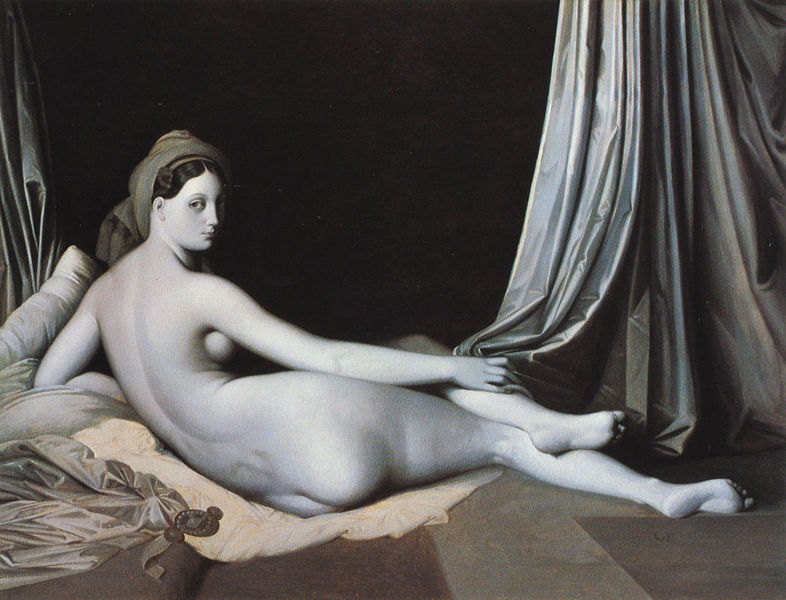
Titel: Odaliske in Grisaille
Künstler: Jean-Auguste-Dominque Ingres
Institution: New York, The Metropolitan Museum of  Art
Schlagwörter: akt, hand, nackt, brust, busen, frau, haar, mund, rücken, schwarz, weiss, blick, dame, tuch, jung, arm, arme, augen, falten, gesicht, silber, hände, portrait, porträt, vorhang, boden, haare, tücher, decke, locken, schulter, hintern, liegen, fußboden, füsse, kissen, weib, kopftuch, bett, faltenwurf, wange, liegend, fuss, arsch, popo, betttuch, aufgestützt, backe, louvre, odaliske, turban, liegt, ingres, bettstatt, verstohlen, po, enfrau, umgewand, buseh